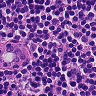
Metastatic tissue present: no